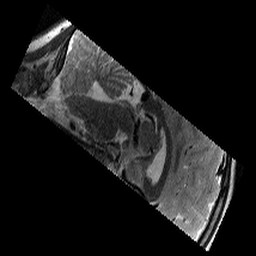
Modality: T2w
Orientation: sagittal
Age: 9
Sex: male
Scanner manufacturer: siemens
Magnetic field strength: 3 T
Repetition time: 9.23 s
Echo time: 0.067 s